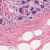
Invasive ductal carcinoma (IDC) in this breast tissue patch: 0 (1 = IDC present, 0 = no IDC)